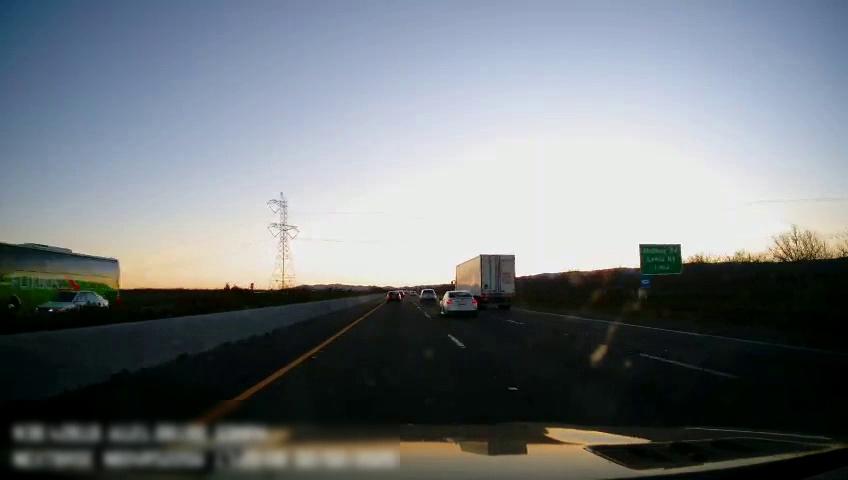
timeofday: Day
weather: Sunny
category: Drivable Space
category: Vehicles | Car
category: Vehicles | Truck
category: Vehicles | SUV
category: Vehicles | Bus
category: Vehicles | Car
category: Vehicles | SUV
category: Lanes | Current Lane
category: Lanes | Current Lane
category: Lanes | Alternate Lane
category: Lanes | Alternate Lane
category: Traffic | Signs